Aerial crown-view tile of a tropical tree (Barro Colorado Island, Panama), acquired 20250818:
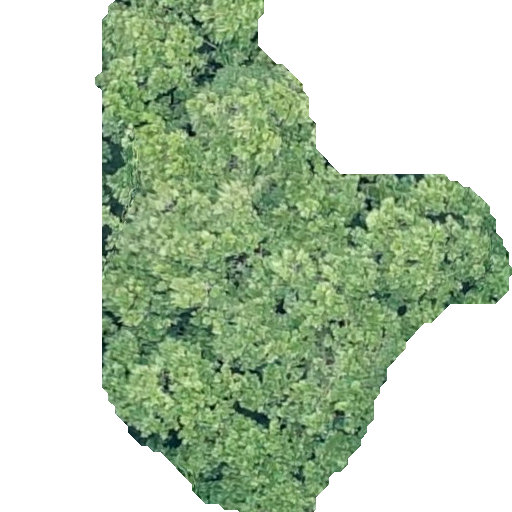
Species: Anacardium excelsum
GBIF accepted scientific name: Anacardium excelsum
Crown area: 195.636 m²